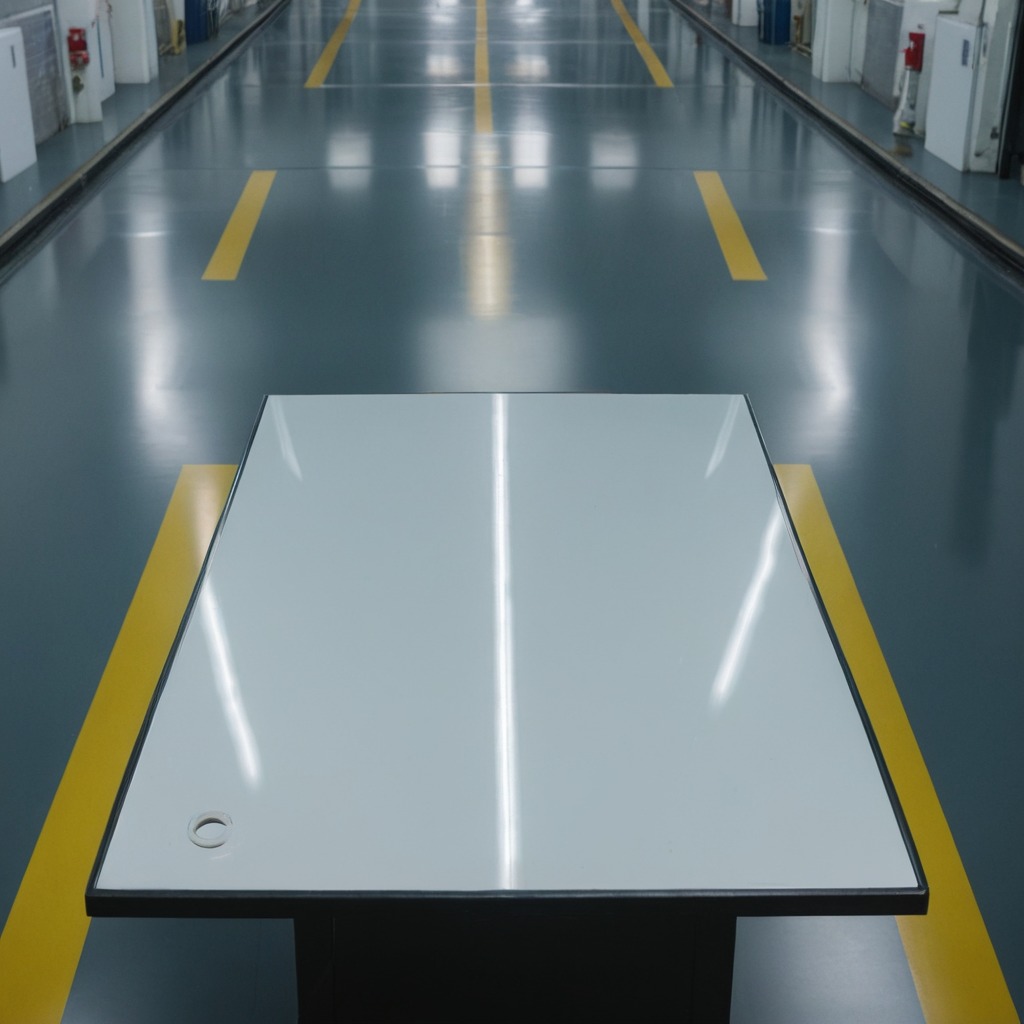
A flat metal washer is lying on the high-gloss table in a ship maintenance bay industrial lighting.